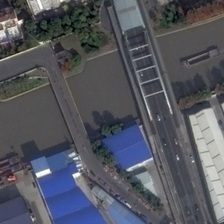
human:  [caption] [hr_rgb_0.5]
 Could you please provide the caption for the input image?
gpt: several buildings and some green trees are in two sides of a river with two bridges over it .

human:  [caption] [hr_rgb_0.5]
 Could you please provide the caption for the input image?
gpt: several buildings and some green trees are in two sides of a river with two bridges over it .

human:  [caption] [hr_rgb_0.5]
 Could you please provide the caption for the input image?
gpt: several buildings and some green trees are in two sides of a river with two bridges over it .

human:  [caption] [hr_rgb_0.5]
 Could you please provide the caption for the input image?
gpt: several buildings and some green trees are in two sides of a river with two bridges over it .

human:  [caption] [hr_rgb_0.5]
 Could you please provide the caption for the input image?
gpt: several buildings and some green trees are in two sides of a river with two bridges over it .